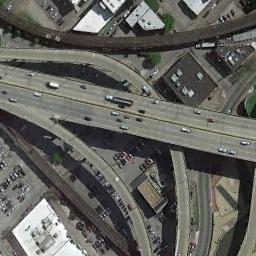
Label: overpass